Question: I've one listview with some items. In my listview i've using custom adapter for displaying the items with images. My images in items are coming from 'JSON' My images are like this -

Now, I just need the image with rounded corner. How do i achieve this?
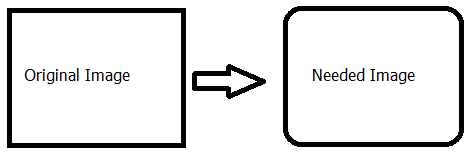
Answer: '''
public static Bitmap getRoundedCornerBitmap(Bitmap bitmap) {
Bitmap output = Bitmap.createBitmap(bitmap.getWidth(),
bitmap.getHeight(), Config.ARGB_8888);
Canvas canvas = new Canvas(output);
final int color = 0xff424242;
final Paint paint = new Paint();
final Rect rect = new Rect(0, 0, bitmap.getWidth(), bitmap.getHeight());
final RectF rectF = new RectF(rect);
final float roundPx = 12;
paint.setAntiAlias(true);
canvas.drawARGB(0, 0, 0, 0);
paint.setColor(color);
canvas.drawRoundRect(rectF, roundPx, roundPx, paint);
paint.setXfermode(new PorterDuffXfermode(Mode.SRC_IN));
canvas.drawBitmap(bitmap, rect, rect, paint);
return output;
}
'''
code extracted from <URL>